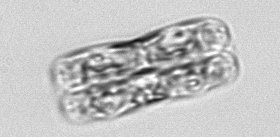
Label: pennate_morphotype1